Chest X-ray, AP view. Patient: 53 years old, sex M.
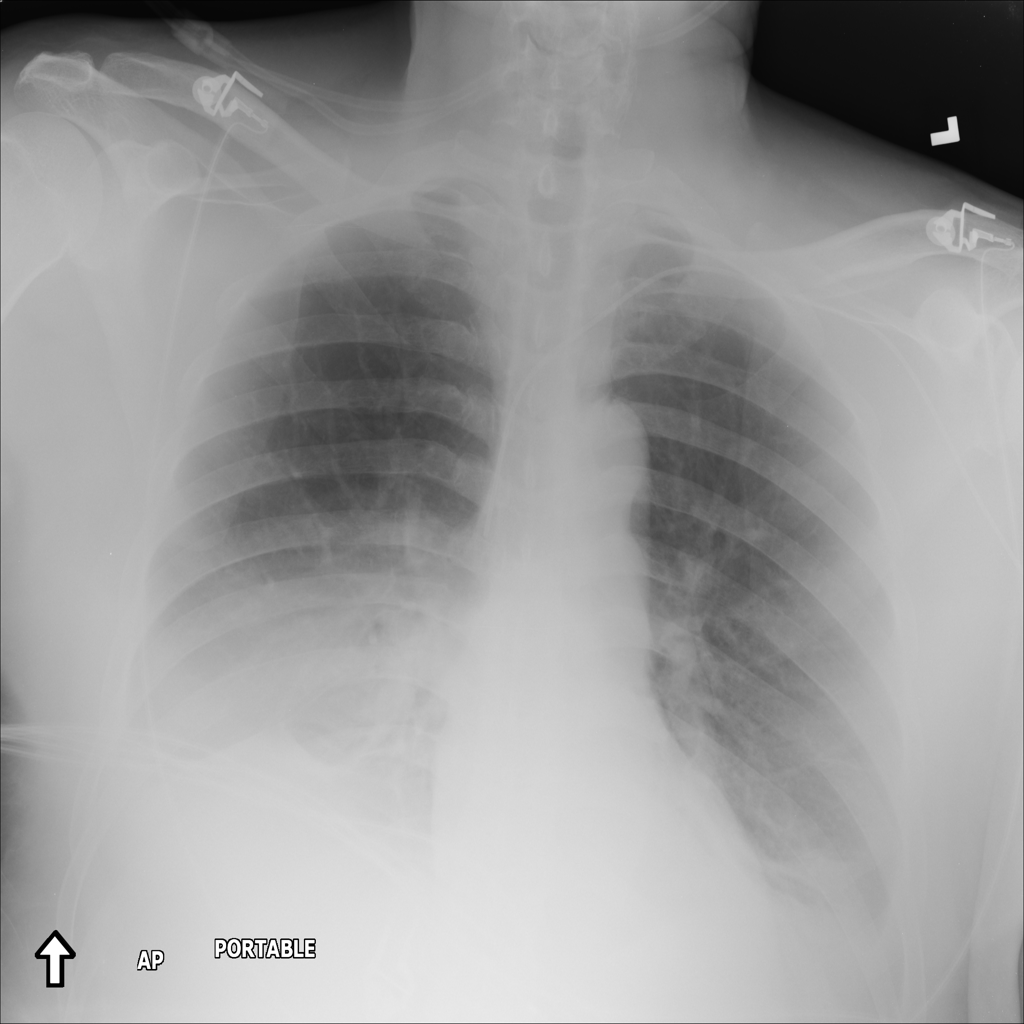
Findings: Atelectasis, Effusion